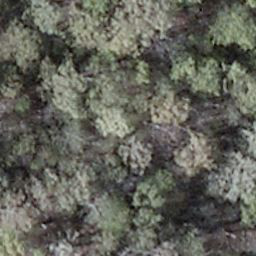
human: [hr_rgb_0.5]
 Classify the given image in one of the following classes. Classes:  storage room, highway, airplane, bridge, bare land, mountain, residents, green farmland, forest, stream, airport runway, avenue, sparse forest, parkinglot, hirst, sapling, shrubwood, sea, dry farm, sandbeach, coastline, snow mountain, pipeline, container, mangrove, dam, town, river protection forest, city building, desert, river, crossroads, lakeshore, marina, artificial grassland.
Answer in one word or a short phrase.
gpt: shrubwood